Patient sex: M
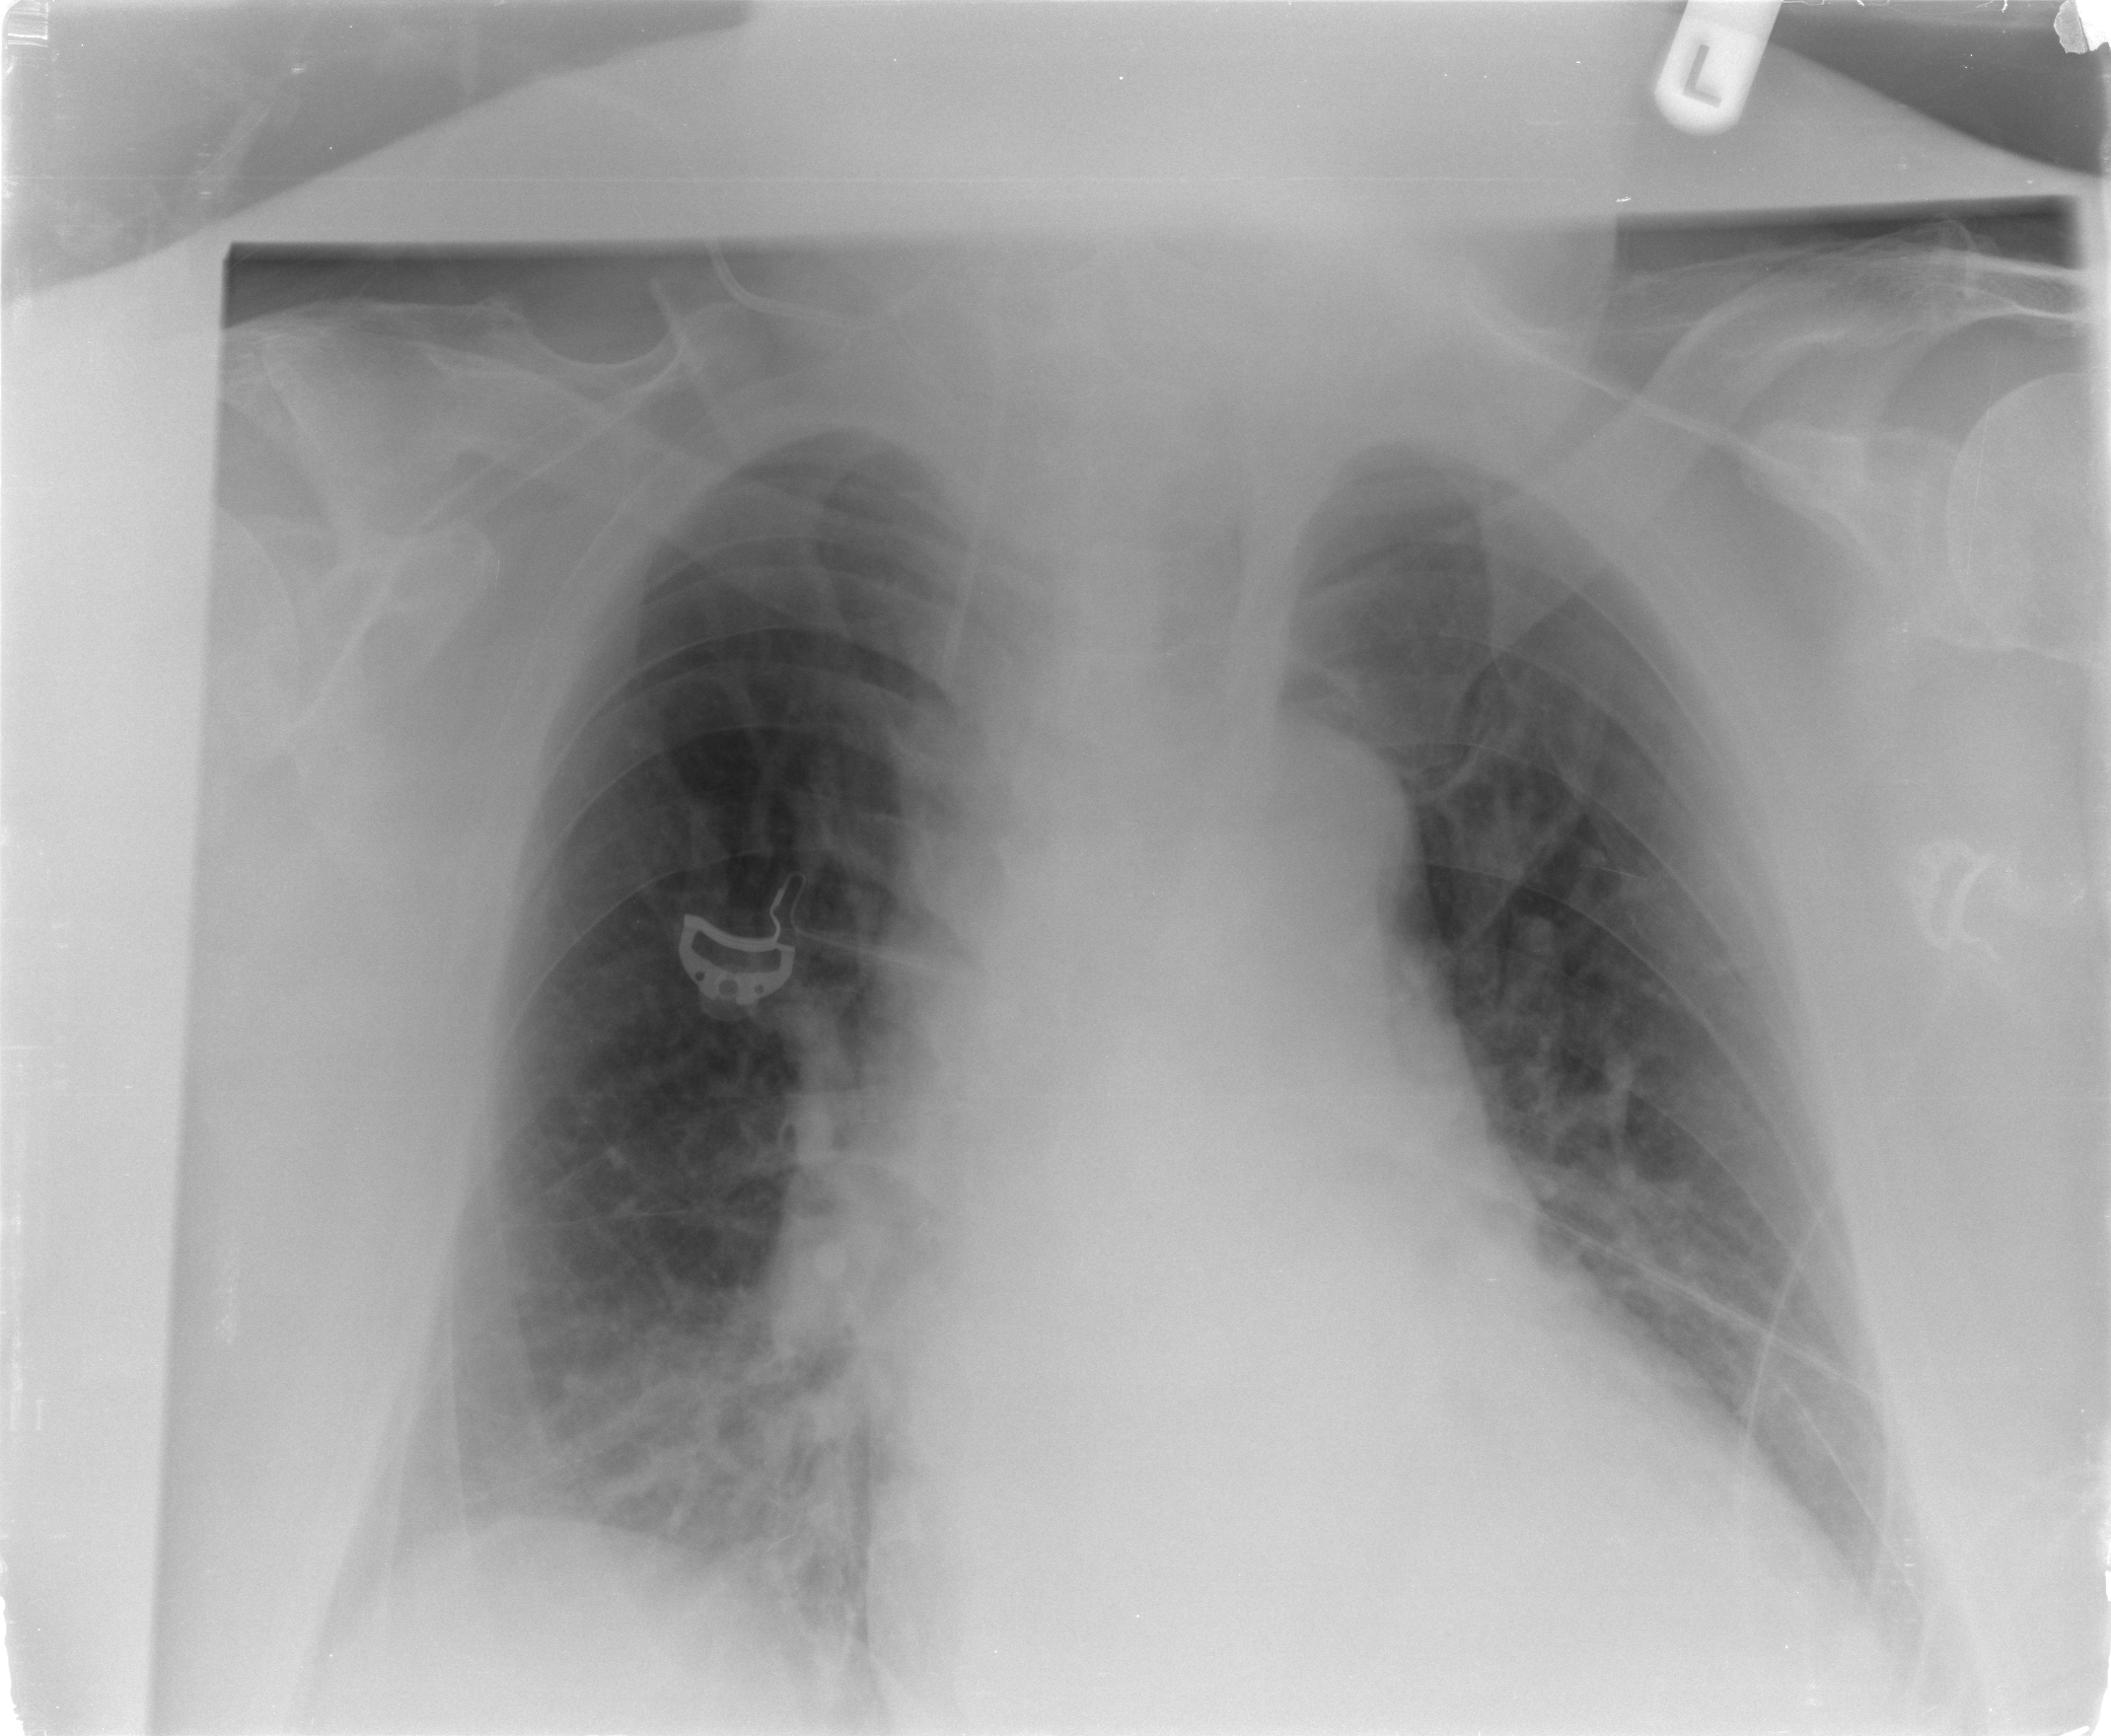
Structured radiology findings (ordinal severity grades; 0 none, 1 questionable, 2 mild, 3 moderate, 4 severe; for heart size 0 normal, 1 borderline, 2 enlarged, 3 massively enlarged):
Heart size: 2
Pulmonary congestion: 2
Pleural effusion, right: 0
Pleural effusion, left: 1
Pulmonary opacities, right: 2
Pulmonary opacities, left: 0
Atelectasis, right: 2
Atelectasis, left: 0